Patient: sex M, age 60
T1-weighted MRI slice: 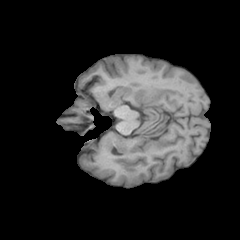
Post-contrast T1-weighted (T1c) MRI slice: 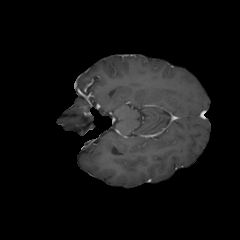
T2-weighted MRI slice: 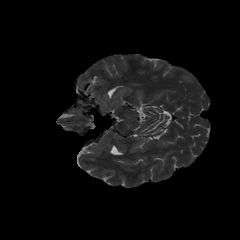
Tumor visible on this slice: no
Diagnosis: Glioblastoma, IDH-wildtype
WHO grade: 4